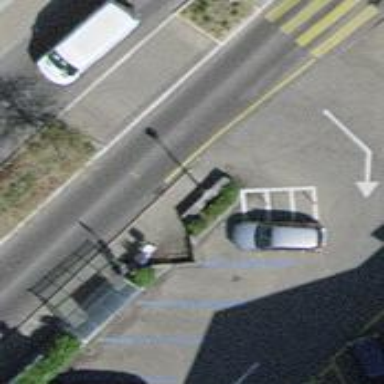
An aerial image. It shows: Asphalt sidewalk with platform for public transport. The platform has shelter.